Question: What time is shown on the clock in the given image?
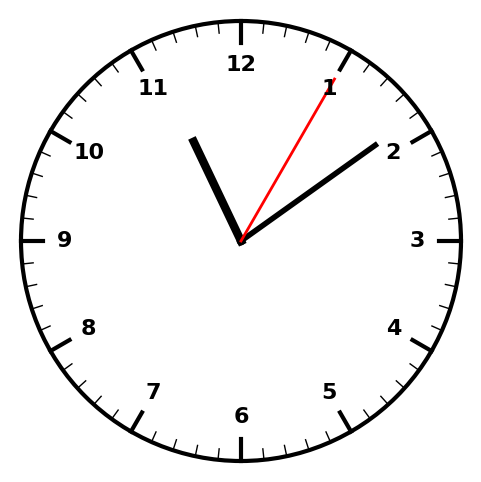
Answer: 11:09:05